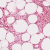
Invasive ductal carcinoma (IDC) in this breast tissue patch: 0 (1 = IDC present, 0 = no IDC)